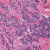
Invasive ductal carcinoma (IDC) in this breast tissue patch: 1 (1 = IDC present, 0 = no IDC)